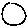
Label: circle